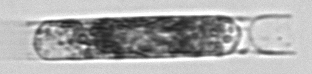
Label: Hemiaulus